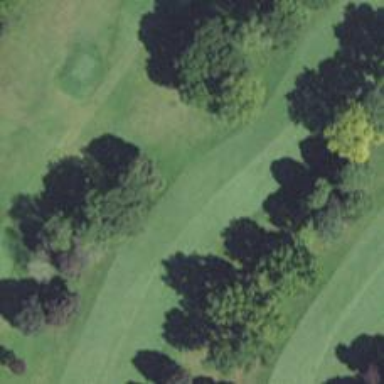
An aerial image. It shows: Golf hole.